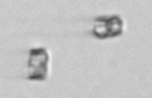
Label: Thalassiosira_sp_aff_mala